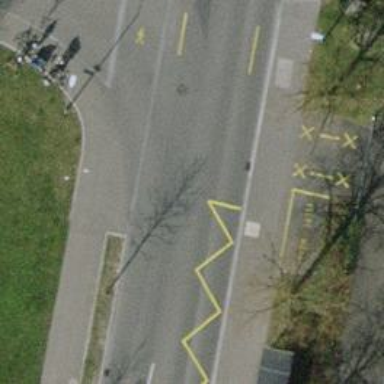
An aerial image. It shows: Residential road with asphalt surface. There are sidewalks on both sides and designated cycle lane.